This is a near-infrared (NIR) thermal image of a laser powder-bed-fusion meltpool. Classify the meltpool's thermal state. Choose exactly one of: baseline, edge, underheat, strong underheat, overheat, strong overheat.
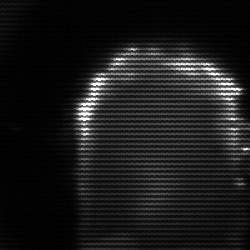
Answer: baseline